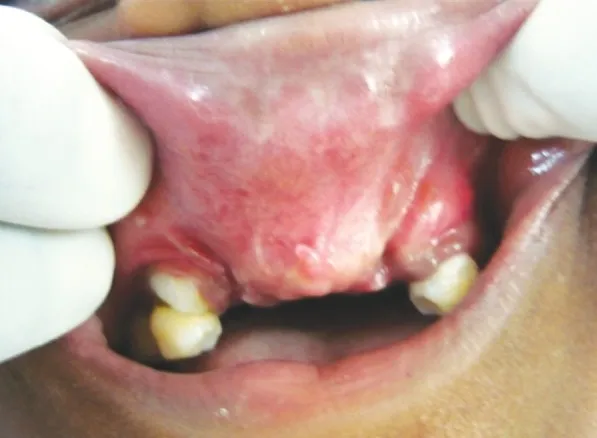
Labiogingival attachment in maxillary arch.
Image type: pathology (fish)